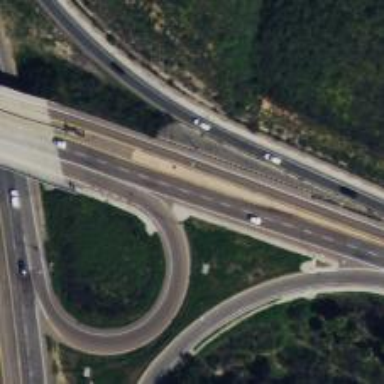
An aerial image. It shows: Trunk link highway with asphalt surface.